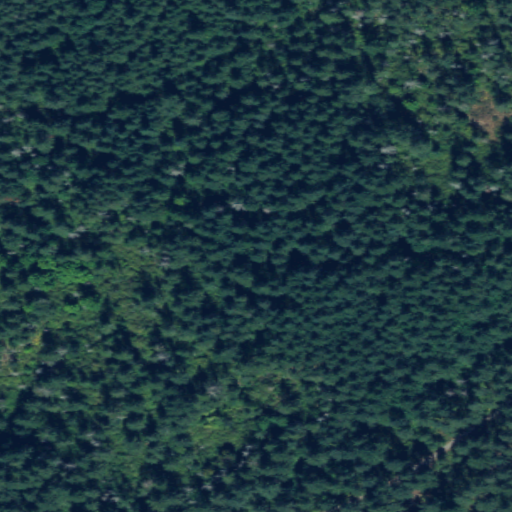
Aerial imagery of mountain in Washington named Swift Hill containing evergreen forest and open development